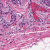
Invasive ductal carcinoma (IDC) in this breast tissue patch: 1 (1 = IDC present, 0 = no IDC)